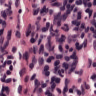
Metastatic tissue present: no